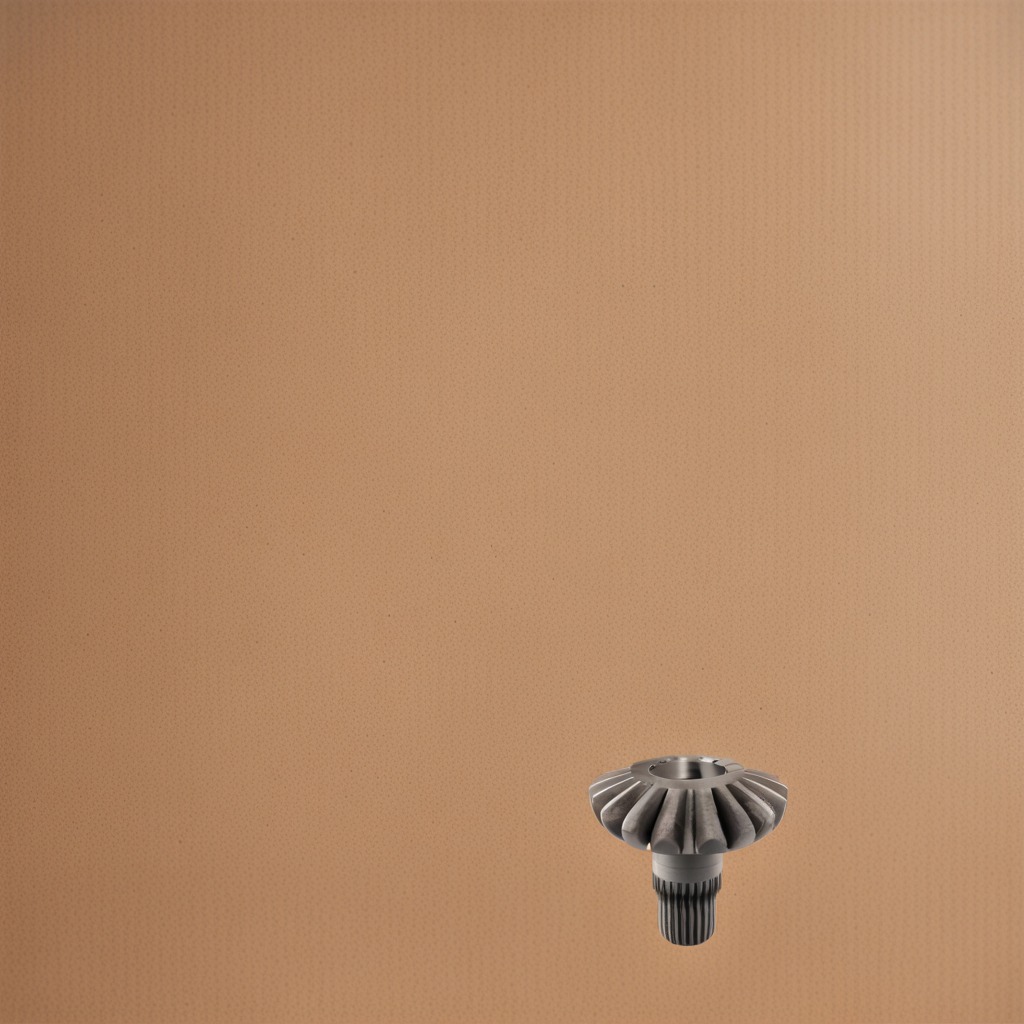
A steel gear with teeth is lying on a clean dry cardboard box surface in an outdoor workshop during daytime bright natural light soft shadows slightly creased but